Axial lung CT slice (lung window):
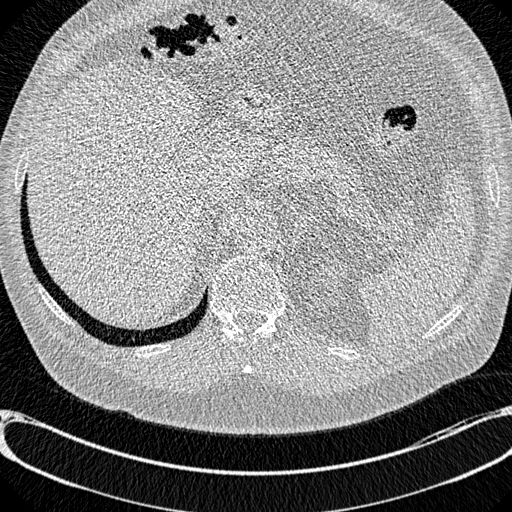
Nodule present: no